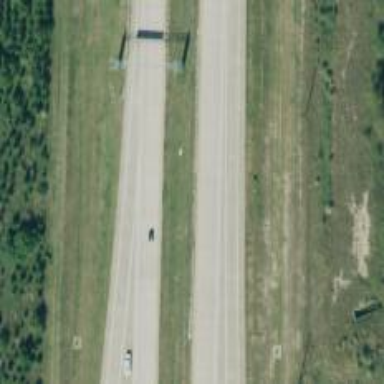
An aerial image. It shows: View of motorway.